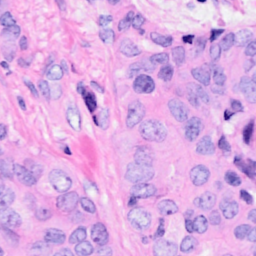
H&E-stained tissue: Breast